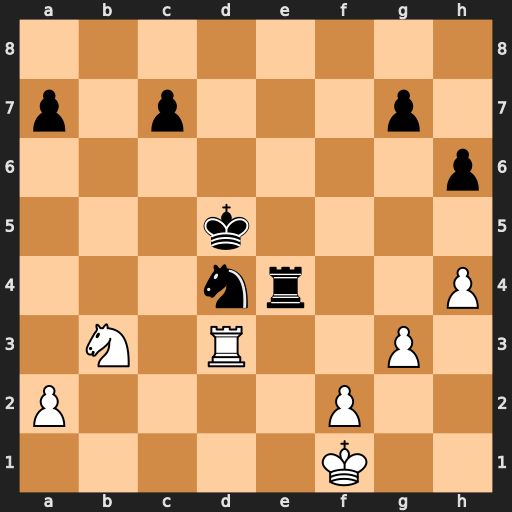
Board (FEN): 8/p1p3p1/7p/3k4/3nr2P/1N1R2P1/P4P2/5K2
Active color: w
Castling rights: -
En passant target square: -
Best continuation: f3 Kc4 Rd1 Nxf3 Kf2